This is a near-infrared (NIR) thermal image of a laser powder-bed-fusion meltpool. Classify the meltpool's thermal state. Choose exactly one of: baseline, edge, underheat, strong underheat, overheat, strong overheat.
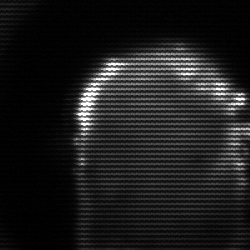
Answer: baseline